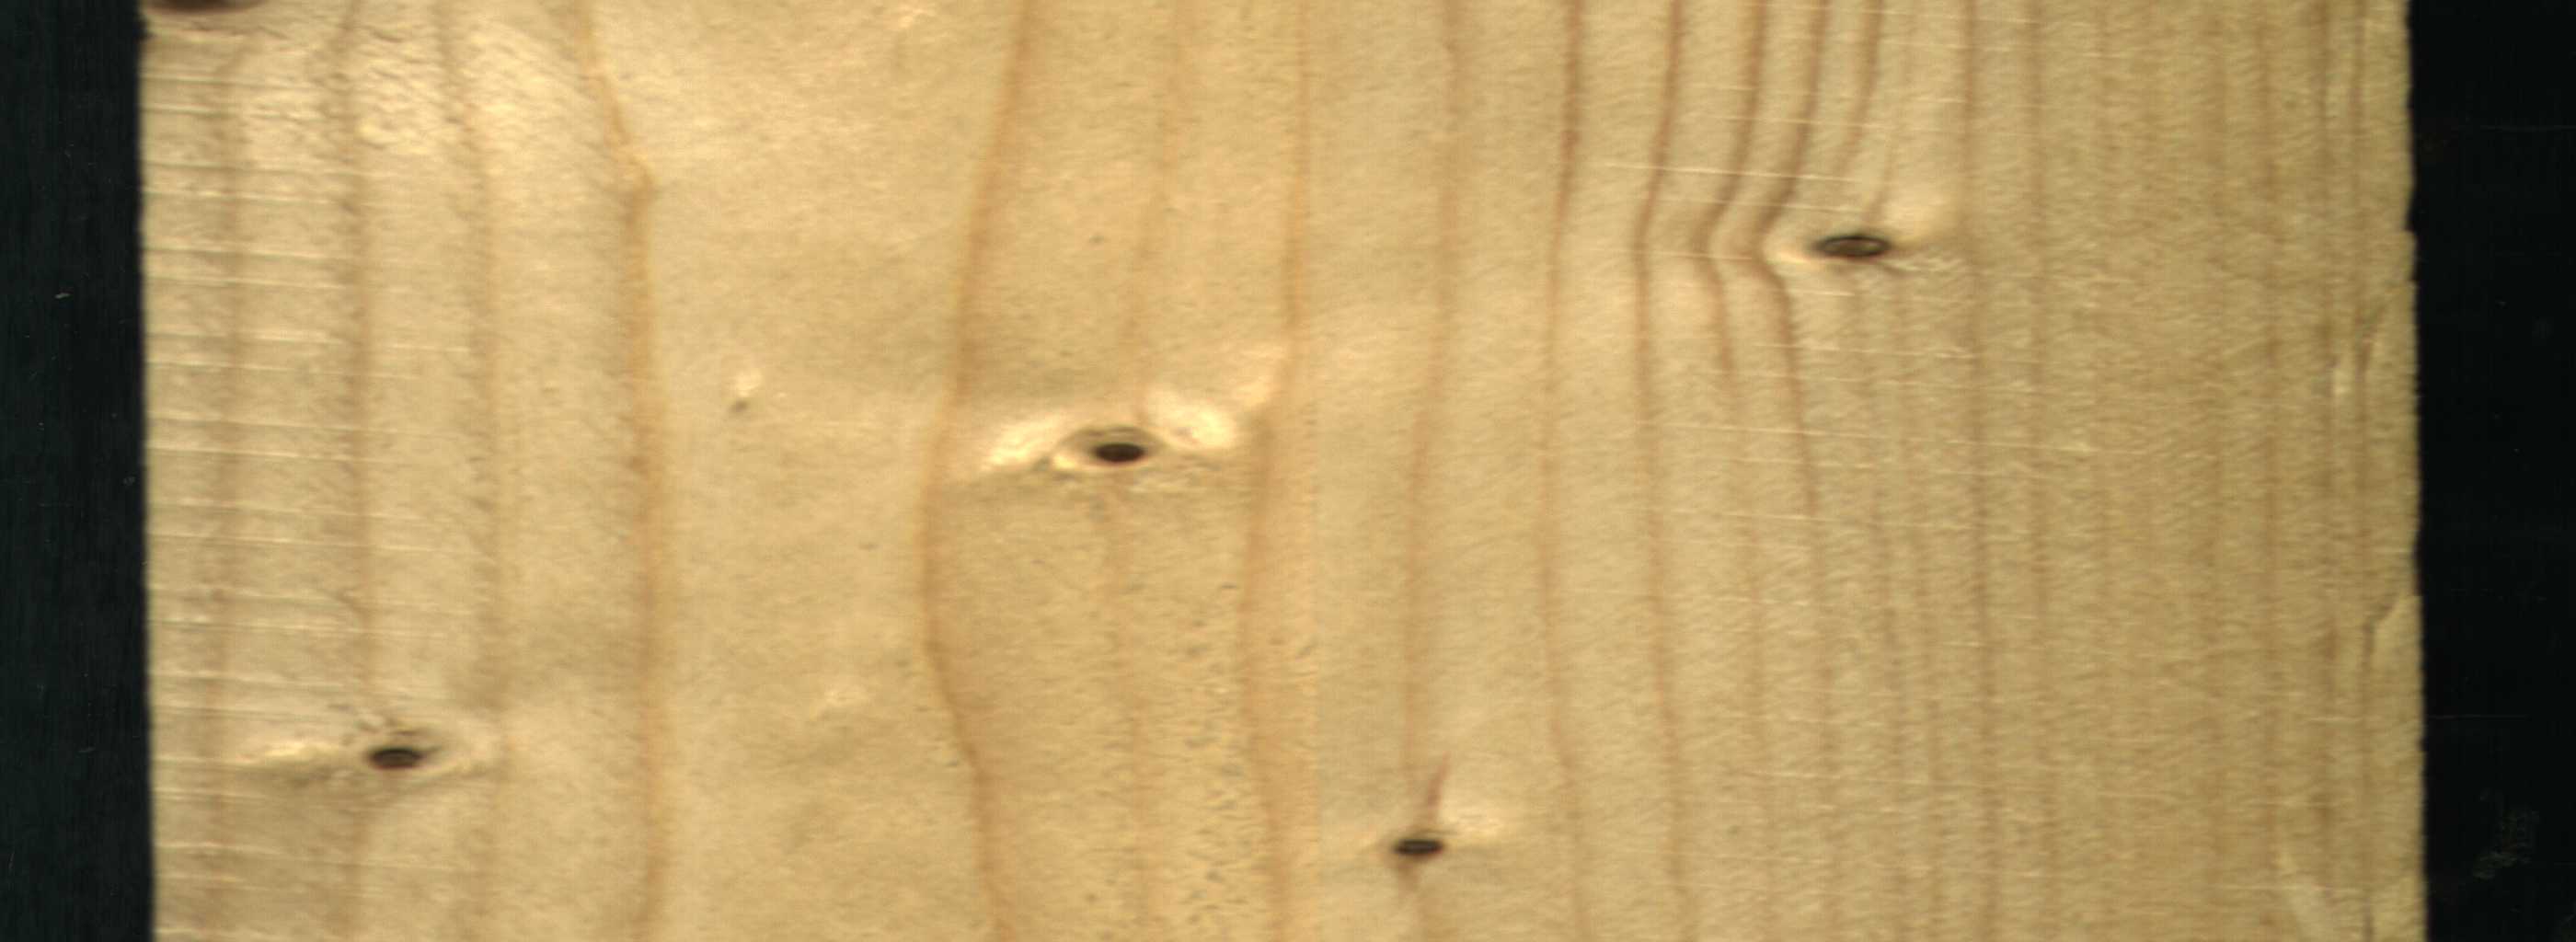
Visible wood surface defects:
Dead_Knot
Dead_Knot
Dead_Knot
Live_Knot
Live_Knot